Field crop: tomato
Growth stage: 1
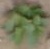
Species: solanum